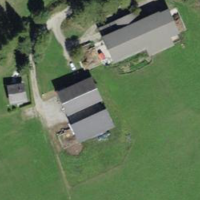
EUNIS habitat code: 24
Species observed at this site:
Melitaea didyma